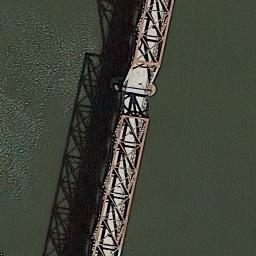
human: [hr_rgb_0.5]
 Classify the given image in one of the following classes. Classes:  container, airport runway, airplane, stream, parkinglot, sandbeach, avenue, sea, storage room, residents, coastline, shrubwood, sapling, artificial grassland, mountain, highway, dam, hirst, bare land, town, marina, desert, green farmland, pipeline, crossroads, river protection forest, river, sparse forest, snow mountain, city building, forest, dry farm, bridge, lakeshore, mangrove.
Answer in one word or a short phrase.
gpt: bridge